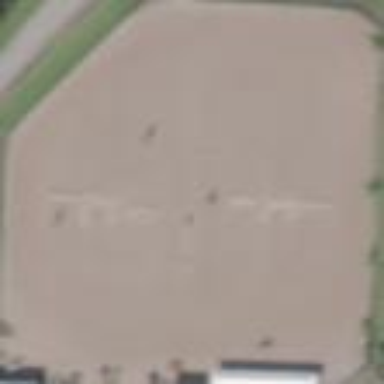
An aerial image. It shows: Fenced equestrian pitch with sandy surface for leisure activities.